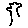
Label: tree